Question: I'm new to spring, i have a working bilingual application based on Spring MVC, and in order to customize the UI ( css & js ) , i've added this to my Spring-MVC configuration file :
'''
<mvc:resources mapping="/resources/**" location="/resources/" />
<mvc:annotation-driven />
'''
The css/js integration worked well, but the Internationalization wasn't, when i delete the resources tag, the internationalization starts working but the css includes doesn't...
this is my project tree :

I believe that there is some kind of conflict Between the two resources folders, but i don't know how to solve this ... Thank you !
EDIT : Internationalization XML Config in SpringMVC-XML-Config File:
'''
<!-- Spring Internationalizations -->
<bean id="messageSource"
class="org.springframework.context.support.ReloadableResourceBundleMessageSource">
<property name="basename" value="classpath:messages" />
<property name="defaultEncoding" value="UTF-8" />
</bean>
<bean id="localeResolver"
class="org.springframework.web.servlet.i18n.CookieLocaleResolver">
<property name="defaultLocale" value="en" />
</bean>
<bean id="localeChangeInterceptor"
class="org.springframework.web.servlet.i18n.LocaleChangeInterceptor">
<property name="paramName" value="language" />
</bean>
<bean id="handlerMapping"
class="org.springframework.web.servlet.mvc.annotation.DefaultAnnotationHandlerMapping">
<property name="interceptors">
<ref bean="localeChangeInterceptor" />
</property>
</bean>
'''
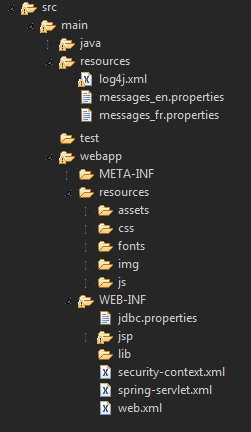
Answer: Issue by surrounding the LocaleChangeInterceptor with mvc interceptors tags :
'''
<mvc:interceptors>
<bean class="org.springframework.web.servlet.i18n.LocaleChangeInterceptor">
<property name="paramName" value="language"></property>
</bean>
</mvc:interceptors>
'''
the problem comes after adding '<mvc:annotation-driven/>' because it declares its own annotation handler mapping filter (LocaleChangeInterceptor was ), So I had to use the '<mvc:interceptors>' to register the I18N interceptor bean in my Servlet Dispatcher.